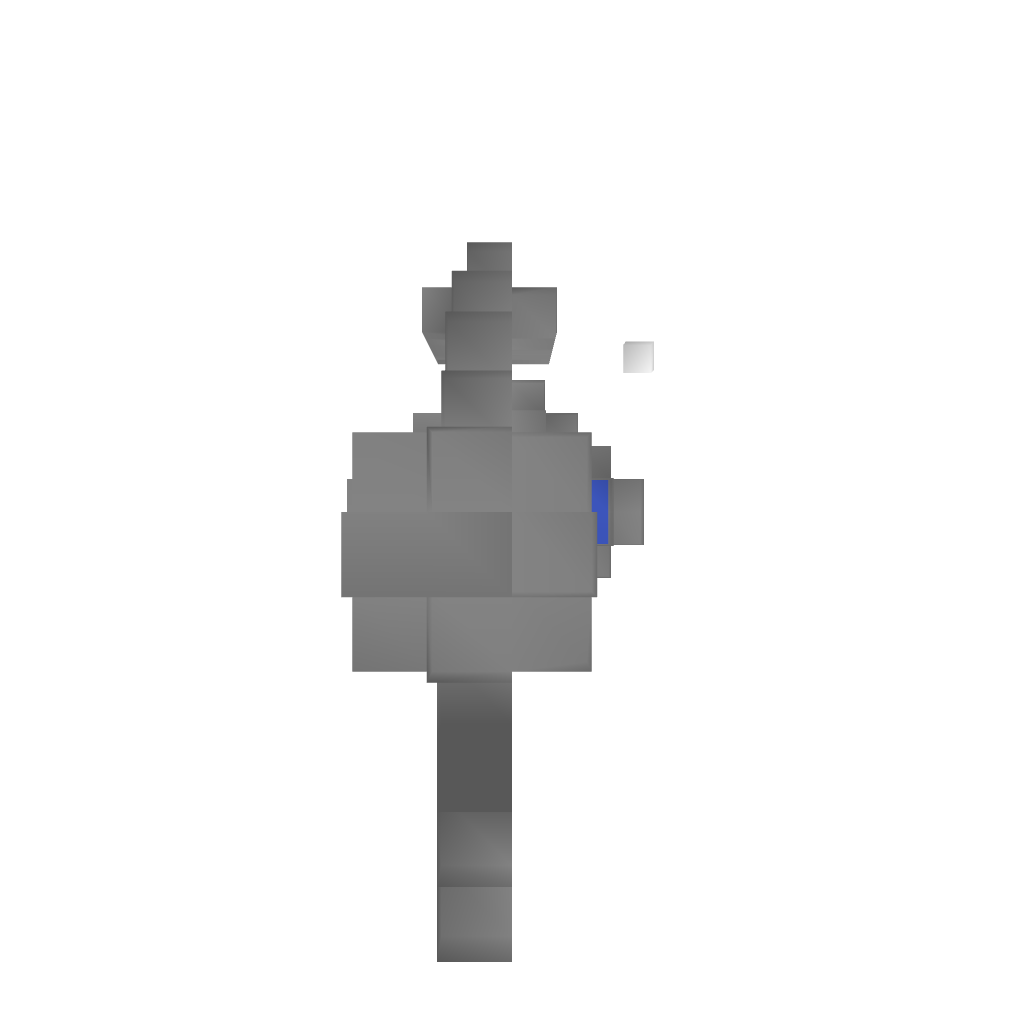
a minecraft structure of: Thunder Gun bad low quality